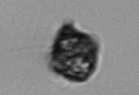
Label: Kryptoperidinium_triquetrum